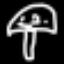
Label: mushroom